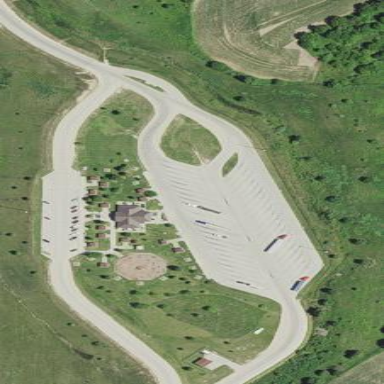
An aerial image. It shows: Rest area along the road.